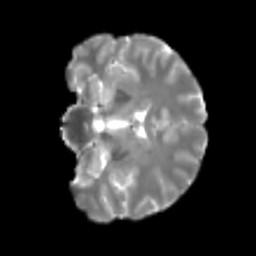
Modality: T2w
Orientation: coronal
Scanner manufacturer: siemens
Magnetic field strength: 3 T
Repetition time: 4 s
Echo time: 0.0594 s